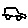
Label: car